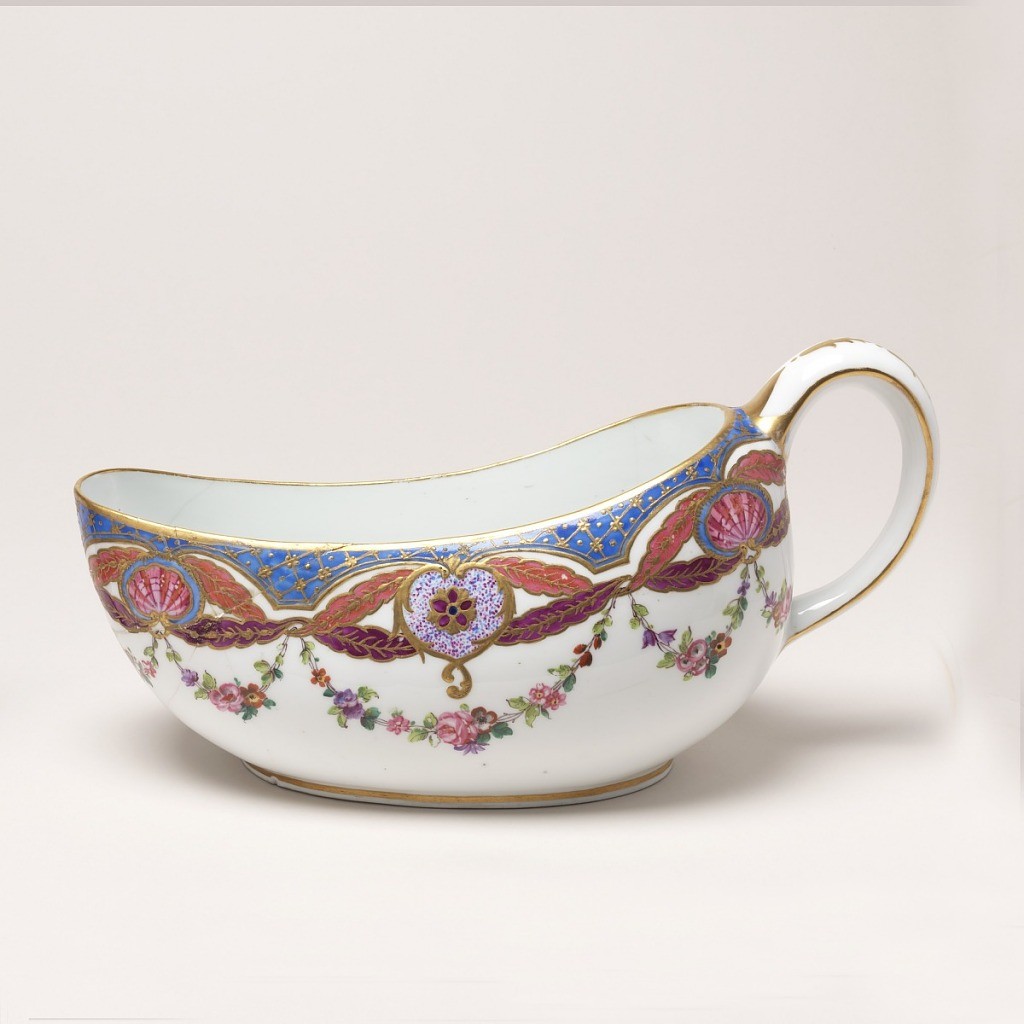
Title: Bourdalou
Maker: Sèvres Porcelain Manufactory, French, established 1756
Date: late 18th–early 19th century
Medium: porcelain (probably hard paste), vitreous enamel, gold
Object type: bourdalou
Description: Boat-shaped vessel, one end higher than the other; vertical handle at high end. White ground with gilt rim, below which is gilt diaper patterns on blue. Beneath this area are rose and mulberry-colored swags with centered shell and rosette motifs, all with gilded outlines and details. Floral festoons hang from swags. Gilding on handle and around base.